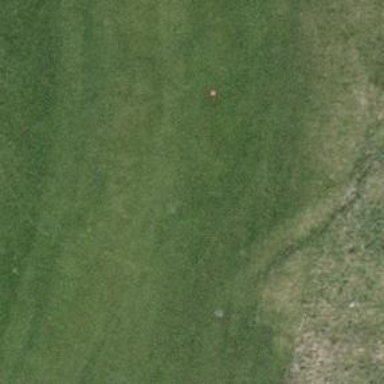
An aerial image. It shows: Golf hole.